Question: I have been running into the same problem every time when I try to run a code.
"Unable to start the program ---- the system cannot find the specific file.
I looked a different solution for previous versions of Visual Studio, but it doesn't seem to work.
This is the problem that occurs:

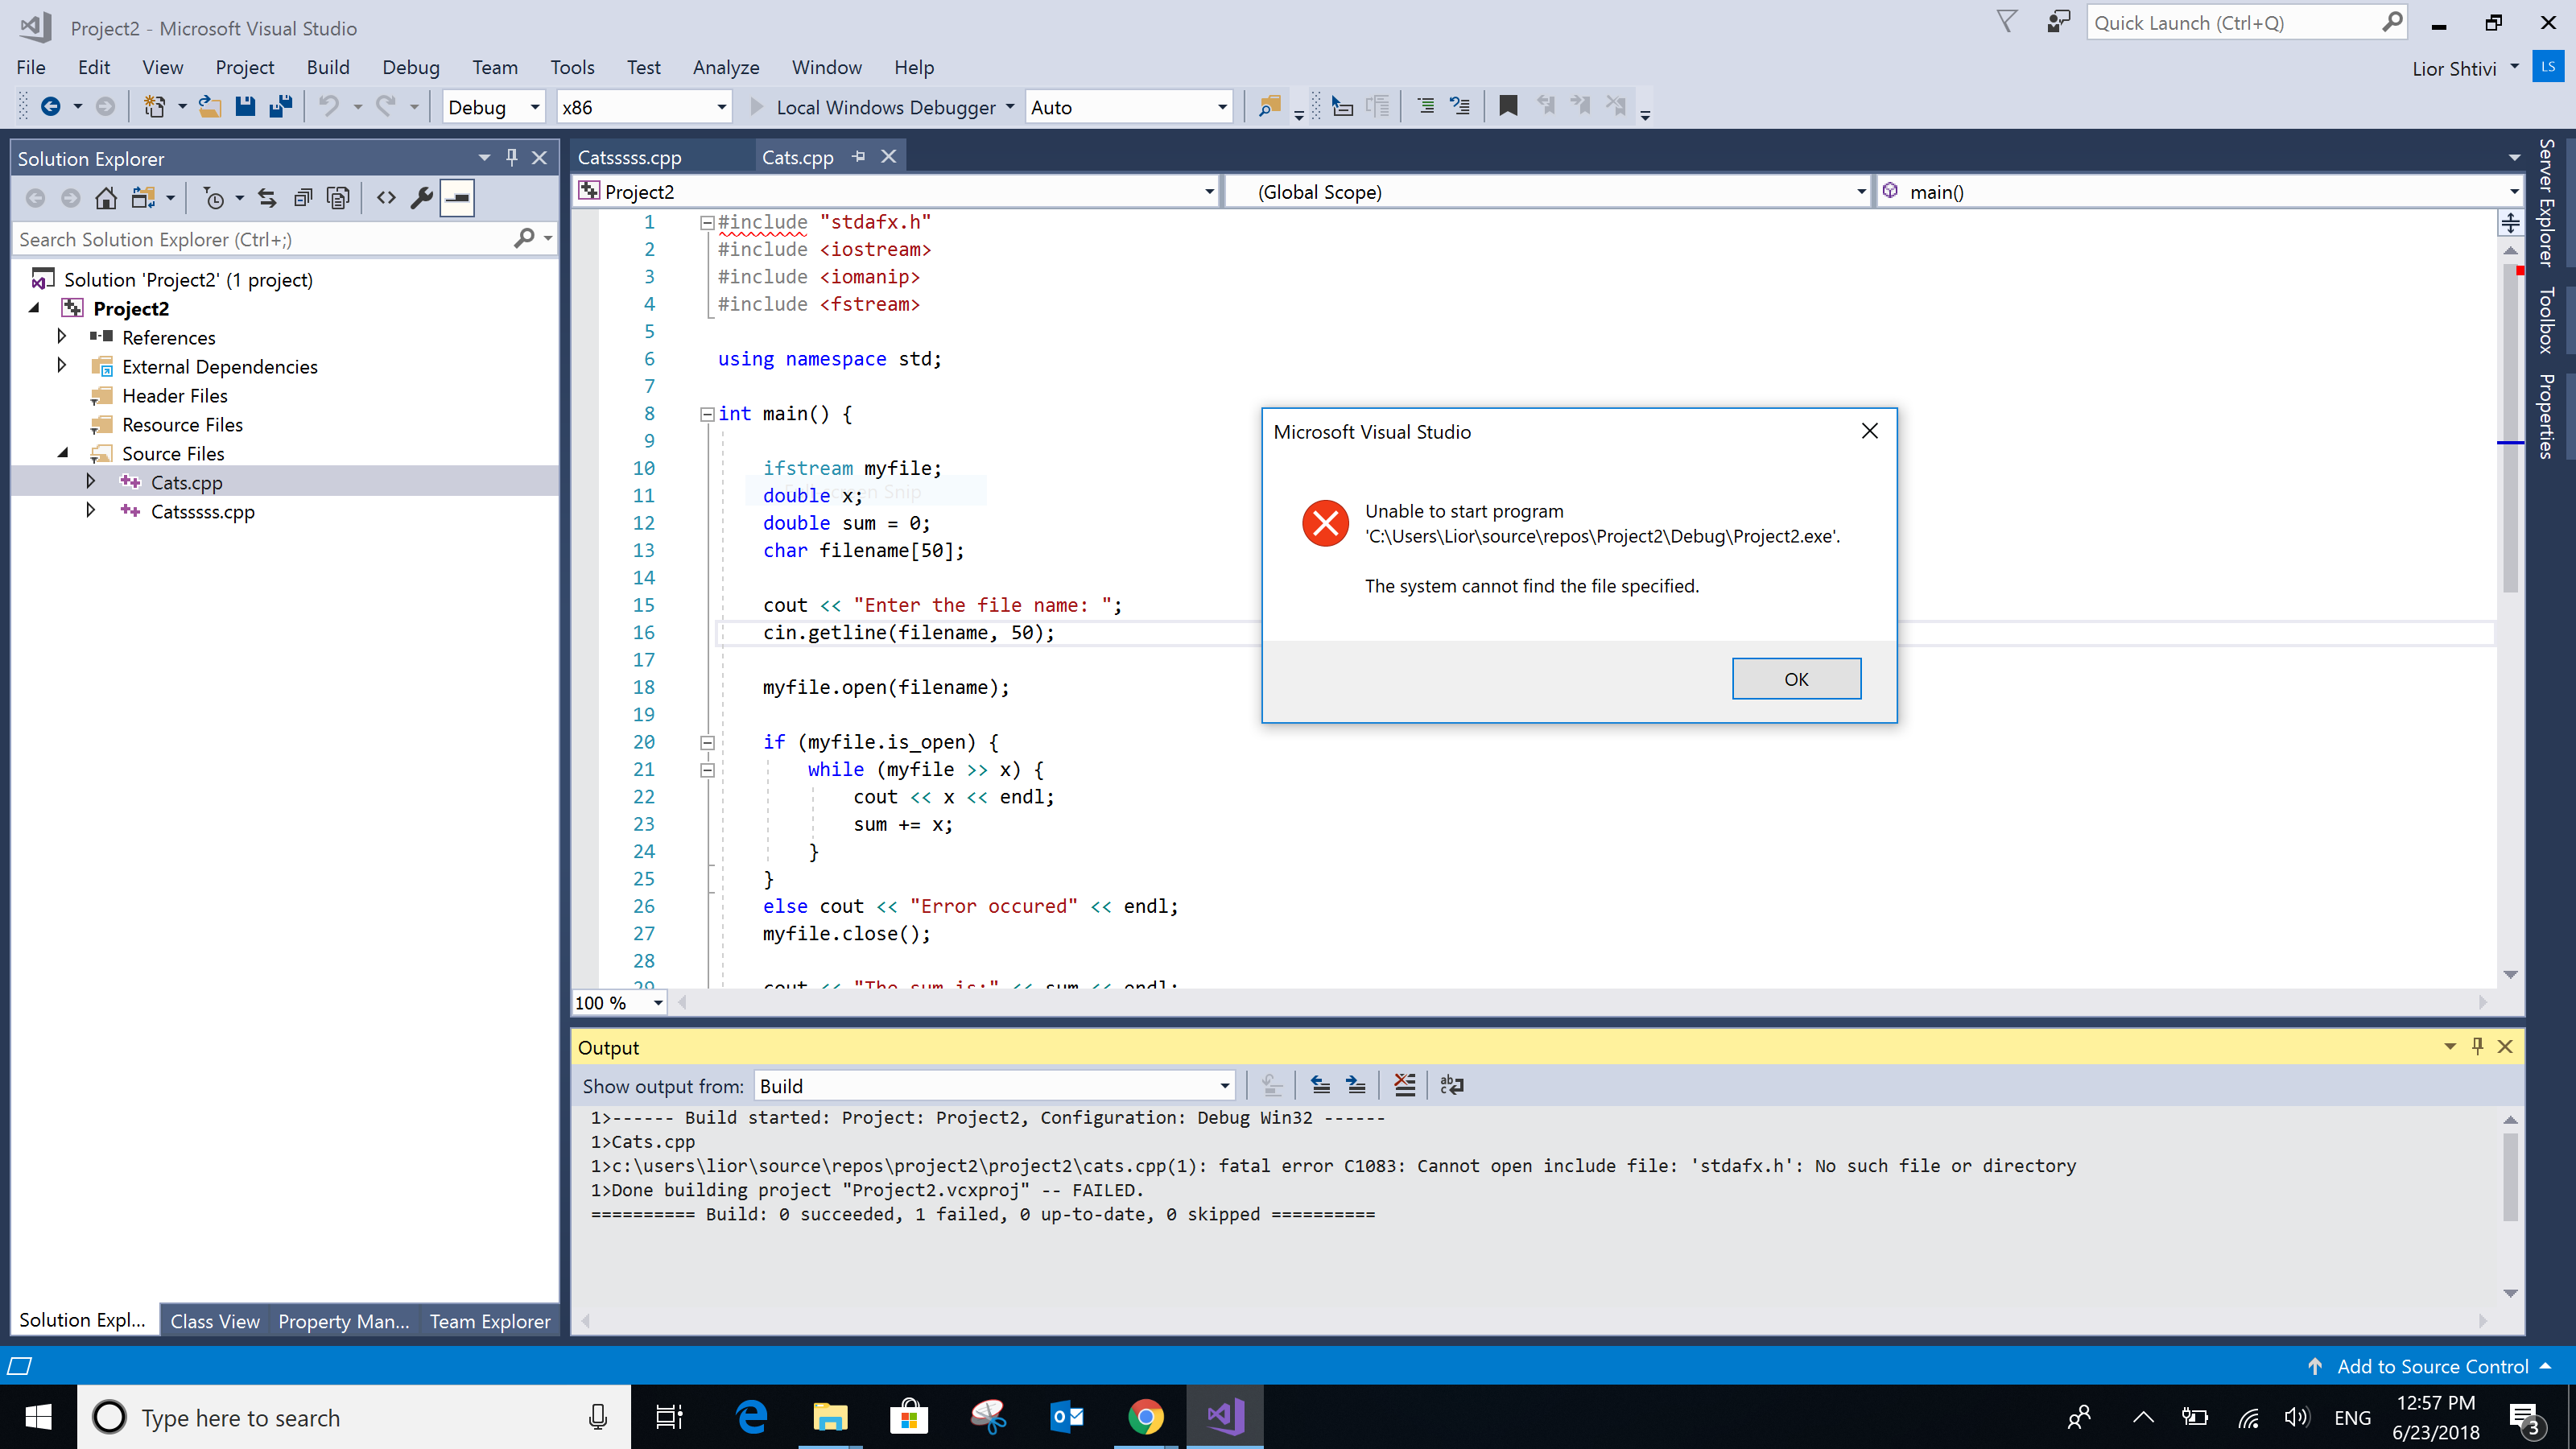
Answer: The problem is tha your project is missing 'stdafx.h'. This file is auto-generated by MSVS.
1. The easiest fix - at least if you're relatively new to MSVS - is to simply create a new project, and copy/paste your source from the original, "corrupted" project.
2. Another solution is to disable "precompiled headers": https://msdn.microsoft.com/en-us/library/d7fz9ckx.aspx If you do not use precompiled headers in your project, set the Create/Use Precompiled Header property of source files to Not Using Precompiled Headers. To set this compiler option, follow these steps: In the Solution Explorer pane of the project, right-click the project name, and then click Properties. In the left pane, click the C/C++ folder. Click the Precompiled Headers node. In the right pane, click Create/Use Precompiled Header, and then click Not Using Precompiled Headers. NOTE: If you choose to disable precompiled headers, then be sure to delete #include "stdafx.h" from all your source files.
3. For more information, look here: Precompiled Header Files StdAfx.h for Novices
---
ADDENDUM:
1. Creating a new C++ project in Visual Studio should create a new stdafx.h.
2. Alternatively, "Setting Project > Properties > Precompiled headers > Not using Precompiled headers", then deleting #include stdafx.h from your .cpp files should fix the startup error.
... But there's also a third approach ...
1. You could manually create your own stdafx.* files and add them to the project. EXAMPLES:
stdafx.h:
'''
// stdafx.h : include file for standard system include files, or project
// specific include files that are used frequently, but are changed infrequently
#pragma once
// TODO: reference additional headers your program requires here
'''
stdafx.cpp:
'''
// stdafx.cpp : source file that includes just the standard includes
// hello_cpp.pch will be the pre-compiled header
// stdafx.obj will contain the pre-compiled type information
#include "stdafx.h"
// TODO: reference any additional headers you need in STDAFX.H // and not in this file
'''
targetver.h:
'''
#pragma once
// Including SDKDDKVer.h defines the highest available Windows platform.
// If you wish to build your application for a previous Windows platform, include WinSDKVer.h and
// set the _WIN32_WINNT macro to the platform you wish to support before including SDKDDKVer.h.
#include <SDKDDKVer.h>
'''